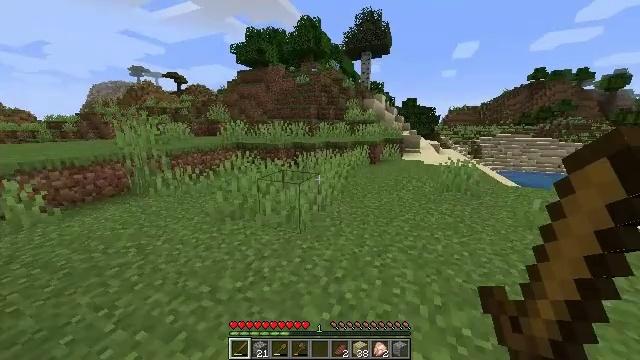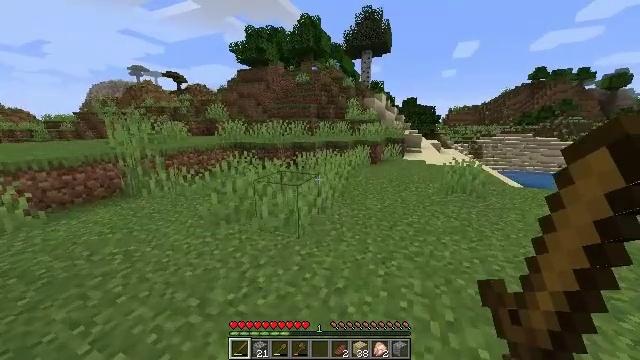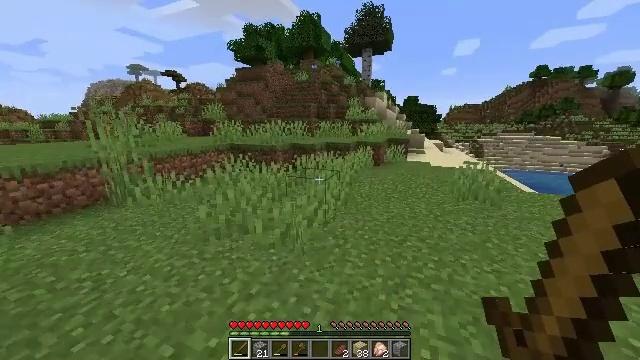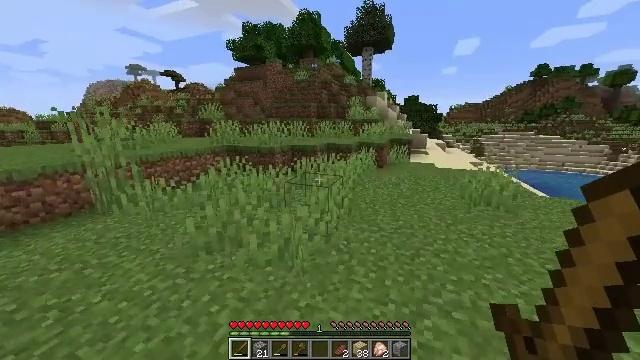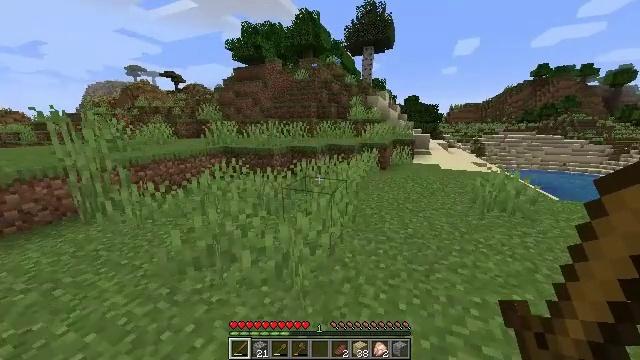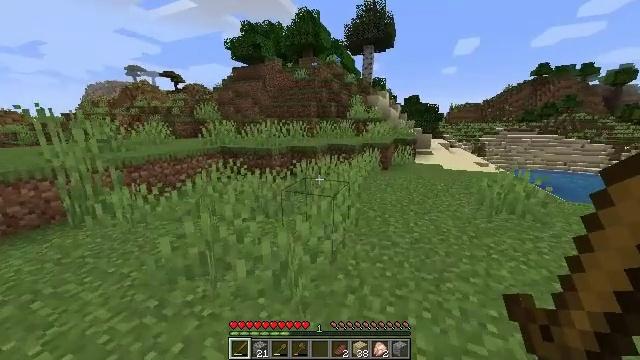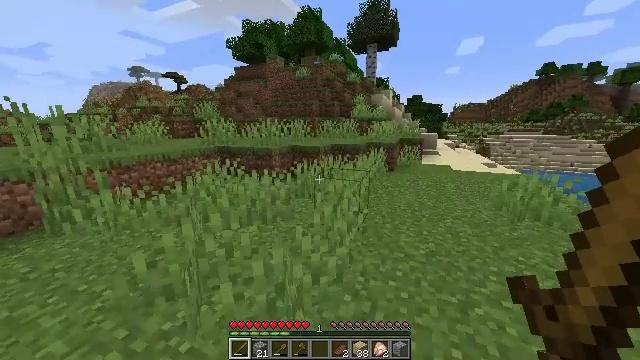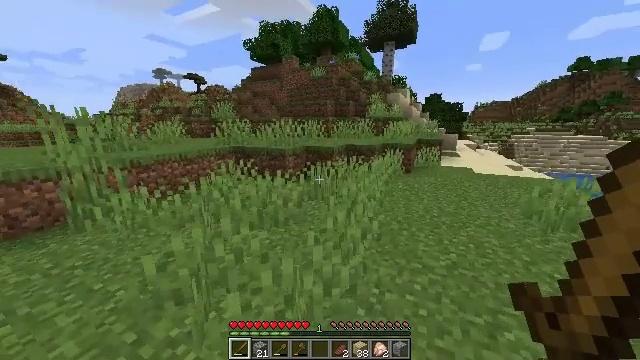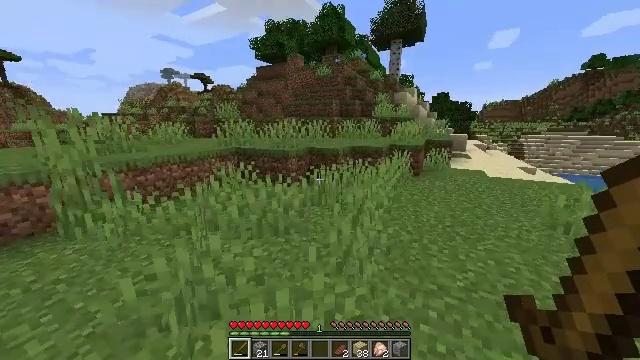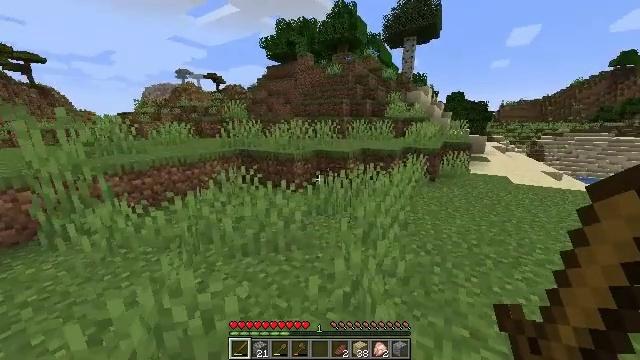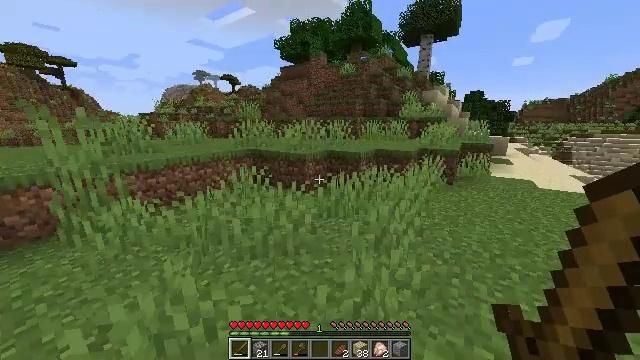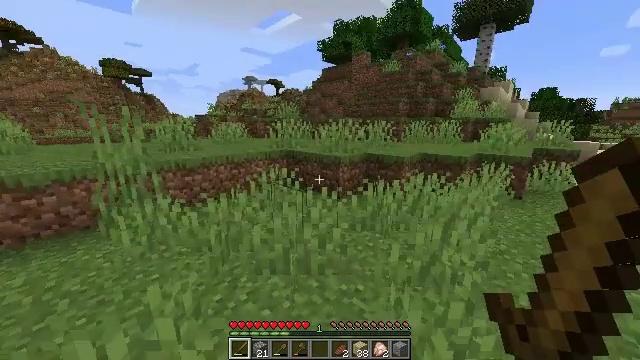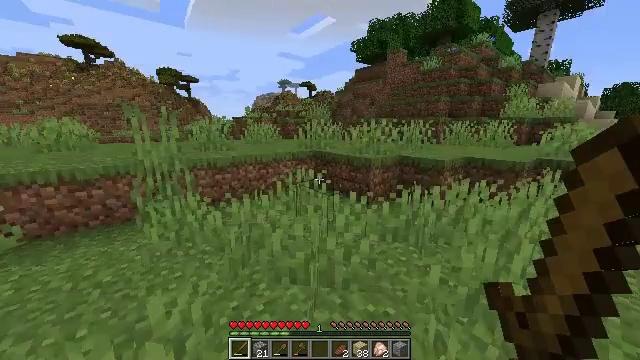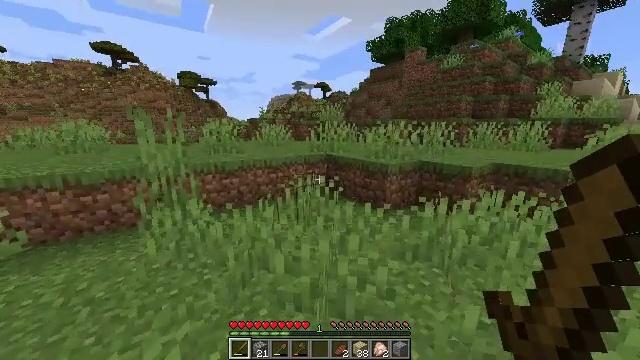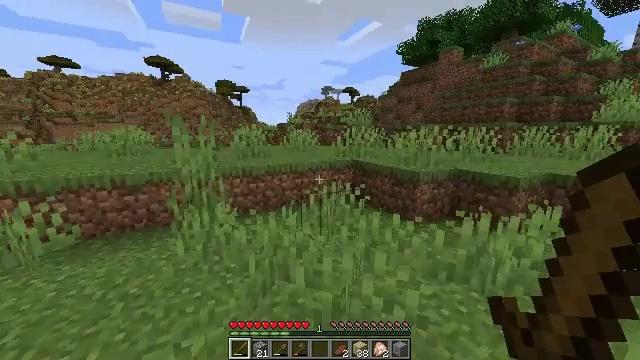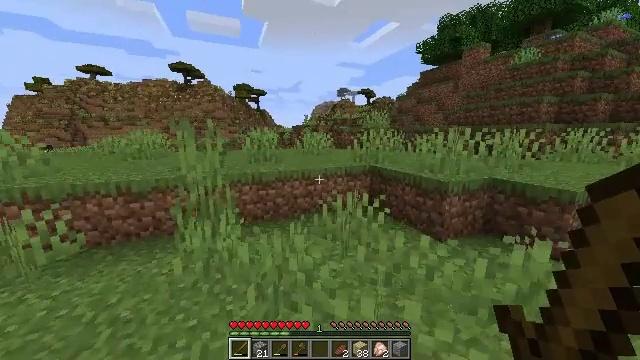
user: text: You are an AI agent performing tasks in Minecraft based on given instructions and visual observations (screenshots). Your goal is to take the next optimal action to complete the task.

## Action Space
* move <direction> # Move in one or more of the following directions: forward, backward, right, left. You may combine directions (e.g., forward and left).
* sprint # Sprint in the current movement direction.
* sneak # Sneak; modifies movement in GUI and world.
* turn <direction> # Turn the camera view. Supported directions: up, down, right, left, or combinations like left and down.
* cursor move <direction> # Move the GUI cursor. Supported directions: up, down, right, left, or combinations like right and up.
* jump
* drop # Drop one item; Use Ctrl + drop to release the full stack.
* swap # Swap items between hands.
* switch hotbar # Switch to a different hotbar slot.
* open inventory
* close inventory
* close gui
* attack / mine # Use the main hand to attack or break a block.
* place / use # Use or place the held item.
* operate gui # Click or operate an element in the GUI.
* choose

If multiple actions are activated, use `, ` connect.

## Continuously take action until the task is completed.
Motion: motion action
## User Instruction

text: Clear birch leaves to get saplings.
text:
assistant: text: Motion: move forward, sprint
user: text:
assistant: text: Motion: move forward, sprint
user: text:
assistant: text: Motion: move forward, sprint
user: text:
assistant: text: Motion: move forward, sprint
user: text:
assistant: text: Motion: move forward, sprint
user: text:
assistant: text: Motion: move forward, sprint
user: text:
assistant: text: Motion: move forward, sprint, turn left
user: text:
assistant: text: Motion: move forward, sprint, turn left
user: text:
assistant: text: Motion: move forward, sprint, turn left
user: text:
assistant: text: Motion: move forward, sprint, turn left
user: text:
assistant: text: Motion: move forward, sprint, turn left
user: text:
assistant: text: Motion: move forward, sprint, turn left
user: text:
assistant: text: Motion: move forward, sprint, turn left
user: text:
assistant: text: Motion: move forward, sprint, turn left and up
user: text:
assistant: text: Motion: move forward, sprint, turn left
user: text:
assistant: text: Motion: move forward, sprint, turn left, jump
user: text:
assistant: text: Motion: move forward, sprint, turn left, jump
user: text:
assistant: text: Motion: move forward, sprint, jump
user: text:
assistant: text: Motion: move forward, sprint, jump
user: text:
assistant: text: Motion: move forward, sprint, jump
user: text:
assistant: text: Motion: move forward, sprint, jump
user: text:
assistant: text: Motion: move forward, sprint, jump
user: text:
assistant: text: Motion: move forward, sprint, jump
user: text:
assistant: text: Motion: move forward, sprint, jump
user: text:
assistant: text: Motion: move forward, sprint, jump
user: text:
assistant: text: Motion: move forward, sprint, jump
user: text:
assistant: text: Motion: move forward, sprint, jump
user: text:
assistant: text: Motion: move forward, sprint, jump
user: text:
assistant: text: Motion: move forward, sprint, jump
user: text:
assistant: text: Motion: move forward, sprint, jump